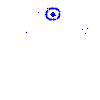
Particle: proton